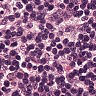
Metastatic tissue present: no